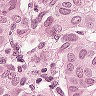
Metastatic tissue present: yes